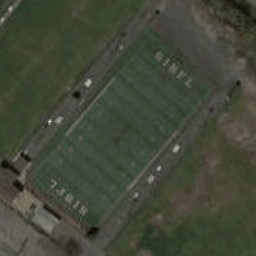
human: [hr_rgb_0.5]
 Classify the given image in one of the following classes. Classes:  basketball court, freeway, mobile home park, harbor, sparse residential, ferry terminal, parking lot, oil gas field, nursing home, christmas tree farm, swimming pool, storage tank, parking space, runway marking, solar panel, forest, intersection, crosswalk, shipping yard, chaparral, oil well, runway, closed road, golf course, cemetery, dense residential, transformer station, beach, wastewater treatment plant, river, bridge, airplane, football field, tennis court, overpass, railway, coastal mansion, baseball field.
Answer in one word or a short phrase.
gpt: football field